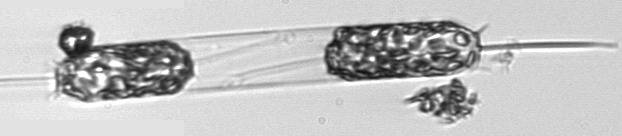
Label: Ditylum_brightwellii